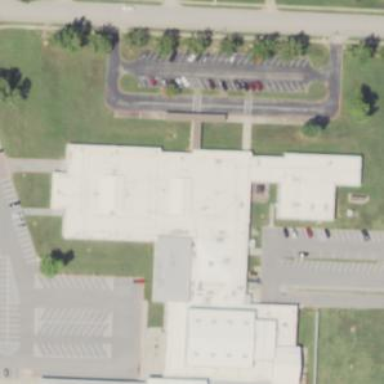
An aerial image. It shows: School building.